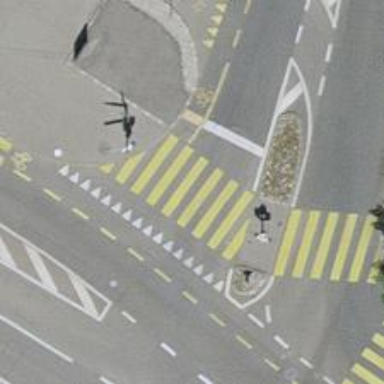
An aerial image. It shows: Road crossing with traffic signals.